В схеме, приведенной на рисунке, диод $Д$ и катушка с индуктивностью $L$, при помощи ключа $K$ подключаются к источнику переменного напряжения $u=U_m \cos \omega t$. В момент времени $t=0$ ключ $K$ замыкается.
Определите силу тока в катушке как функцию времени и постройте график этой функции. Диод и катушку считать идеальными. Внутренним сопротивлением источника пренебречь.
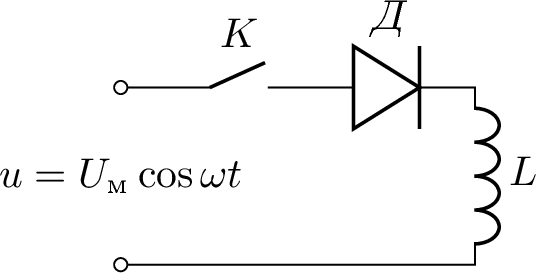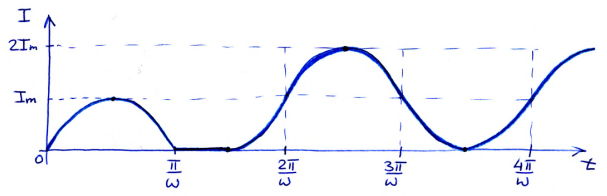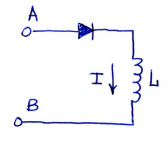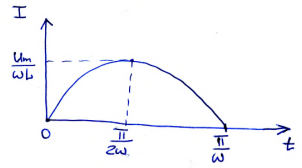
Решение: Диод открыт, пока $I\geq0.$ Поэтому на промежутке времени $[0;\frac{\pi}{\omega}]$ диод открыт и $I(t)=\frac{U_m}{\omega L} \sin \omega t.$В момент времени $\frac{\pi}{\omega}:$ $I=0$.На промежутке времени $[\frac{\pi}{\omega};\frac{3\pi}{2\omega}]$ $U<0.$Поэтому тока нет и диод закрыт.Далее при $t=\frac{3\pi}{2\omega}:$ $U=0$ и при $t \in\left[\frac{3 \pi}{2 \omega} ; \quad \frac{2 \pi}{\omega}\right]: U \geqslant 0$.Поэтому при $t=\frac{3\pi}{2\omega}$ диод открывается и снова верен закон: $L\dot I =U_m\cos\omega t.$$$I(t)=\frac{U_m}{\omega L} \sin \omega t+I_{\frac{3 \pi}{2 \omega}}=\frac{U_m}{\omega L}(1+\sin \omega t)$$Константа подбирается так, что $I(\frac{3\pi}{2\omega})=0.$Но $I(t)\geq0$ при любом $t$ по формуле.Поэтому диод не закроется больше никогда и будет выполняться закон $L\dot I=U.$При $t \geqslant \frac{3 \pi}{2 \omega}: I(t)=\frac{U_m}{\omega L}(1+\sin \omega t)$.$$I(t)=\frac{U_m}{\omega L} \left\{\begin{array}{l}\sin \omega t,~ если~ t \in\left[0 ; \frac{\pi}{\omega}\right] \\0,~ если~ t \in\left[\frac{\pi}{\omega} ; \frac{3 \pi}{2 \omega}\right] \\1+\sin \omega t,~ если~ t \in\left[\frac{3 \pi}{2 \omega} ;+\infty\right)\end{array}\right.$$График $I(t):$
Ответ: $$I(t)=\frac{U_m}{\omega L} \left\{\begin{array}{l}\sin \omega t,~ если~ t \in\left[0 ; \frac{\pi}{\omega}\right] \\0,~ если~ t \in\left[\frac{\pi}{\omega} ; \frac{3 \pi}{2 \omega}\right] \\1+\sin \omega t,~ если~ t \in\left[\frac{3 \pi}{2 \omega} ;+\infty\right)\end{array}\right.$$
Темы:
T, Электричество, Цепи, Диод, Цепь с катушкой, Всероссийские